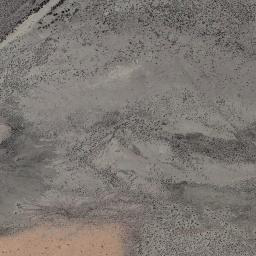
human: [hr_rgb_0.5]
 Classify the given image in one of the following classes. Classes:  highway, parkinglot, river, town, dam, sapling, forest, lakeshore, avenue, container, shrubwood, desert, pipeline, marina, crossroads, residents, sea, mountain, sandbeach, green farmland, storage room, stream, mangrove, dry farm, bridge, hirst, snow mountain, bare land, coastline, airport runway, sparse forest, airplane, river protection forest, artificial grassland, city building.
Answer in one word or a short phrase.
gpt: bare land